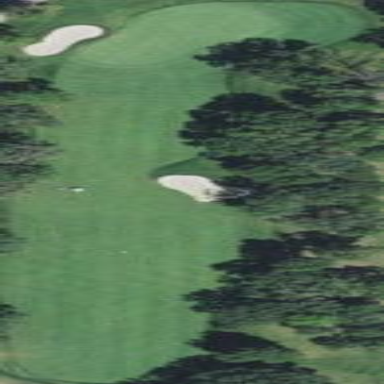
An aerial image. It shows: Grassy fairway on golf course.